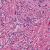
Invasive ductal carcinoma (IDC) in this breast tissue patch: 0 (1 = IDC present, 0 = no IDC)